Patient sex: F
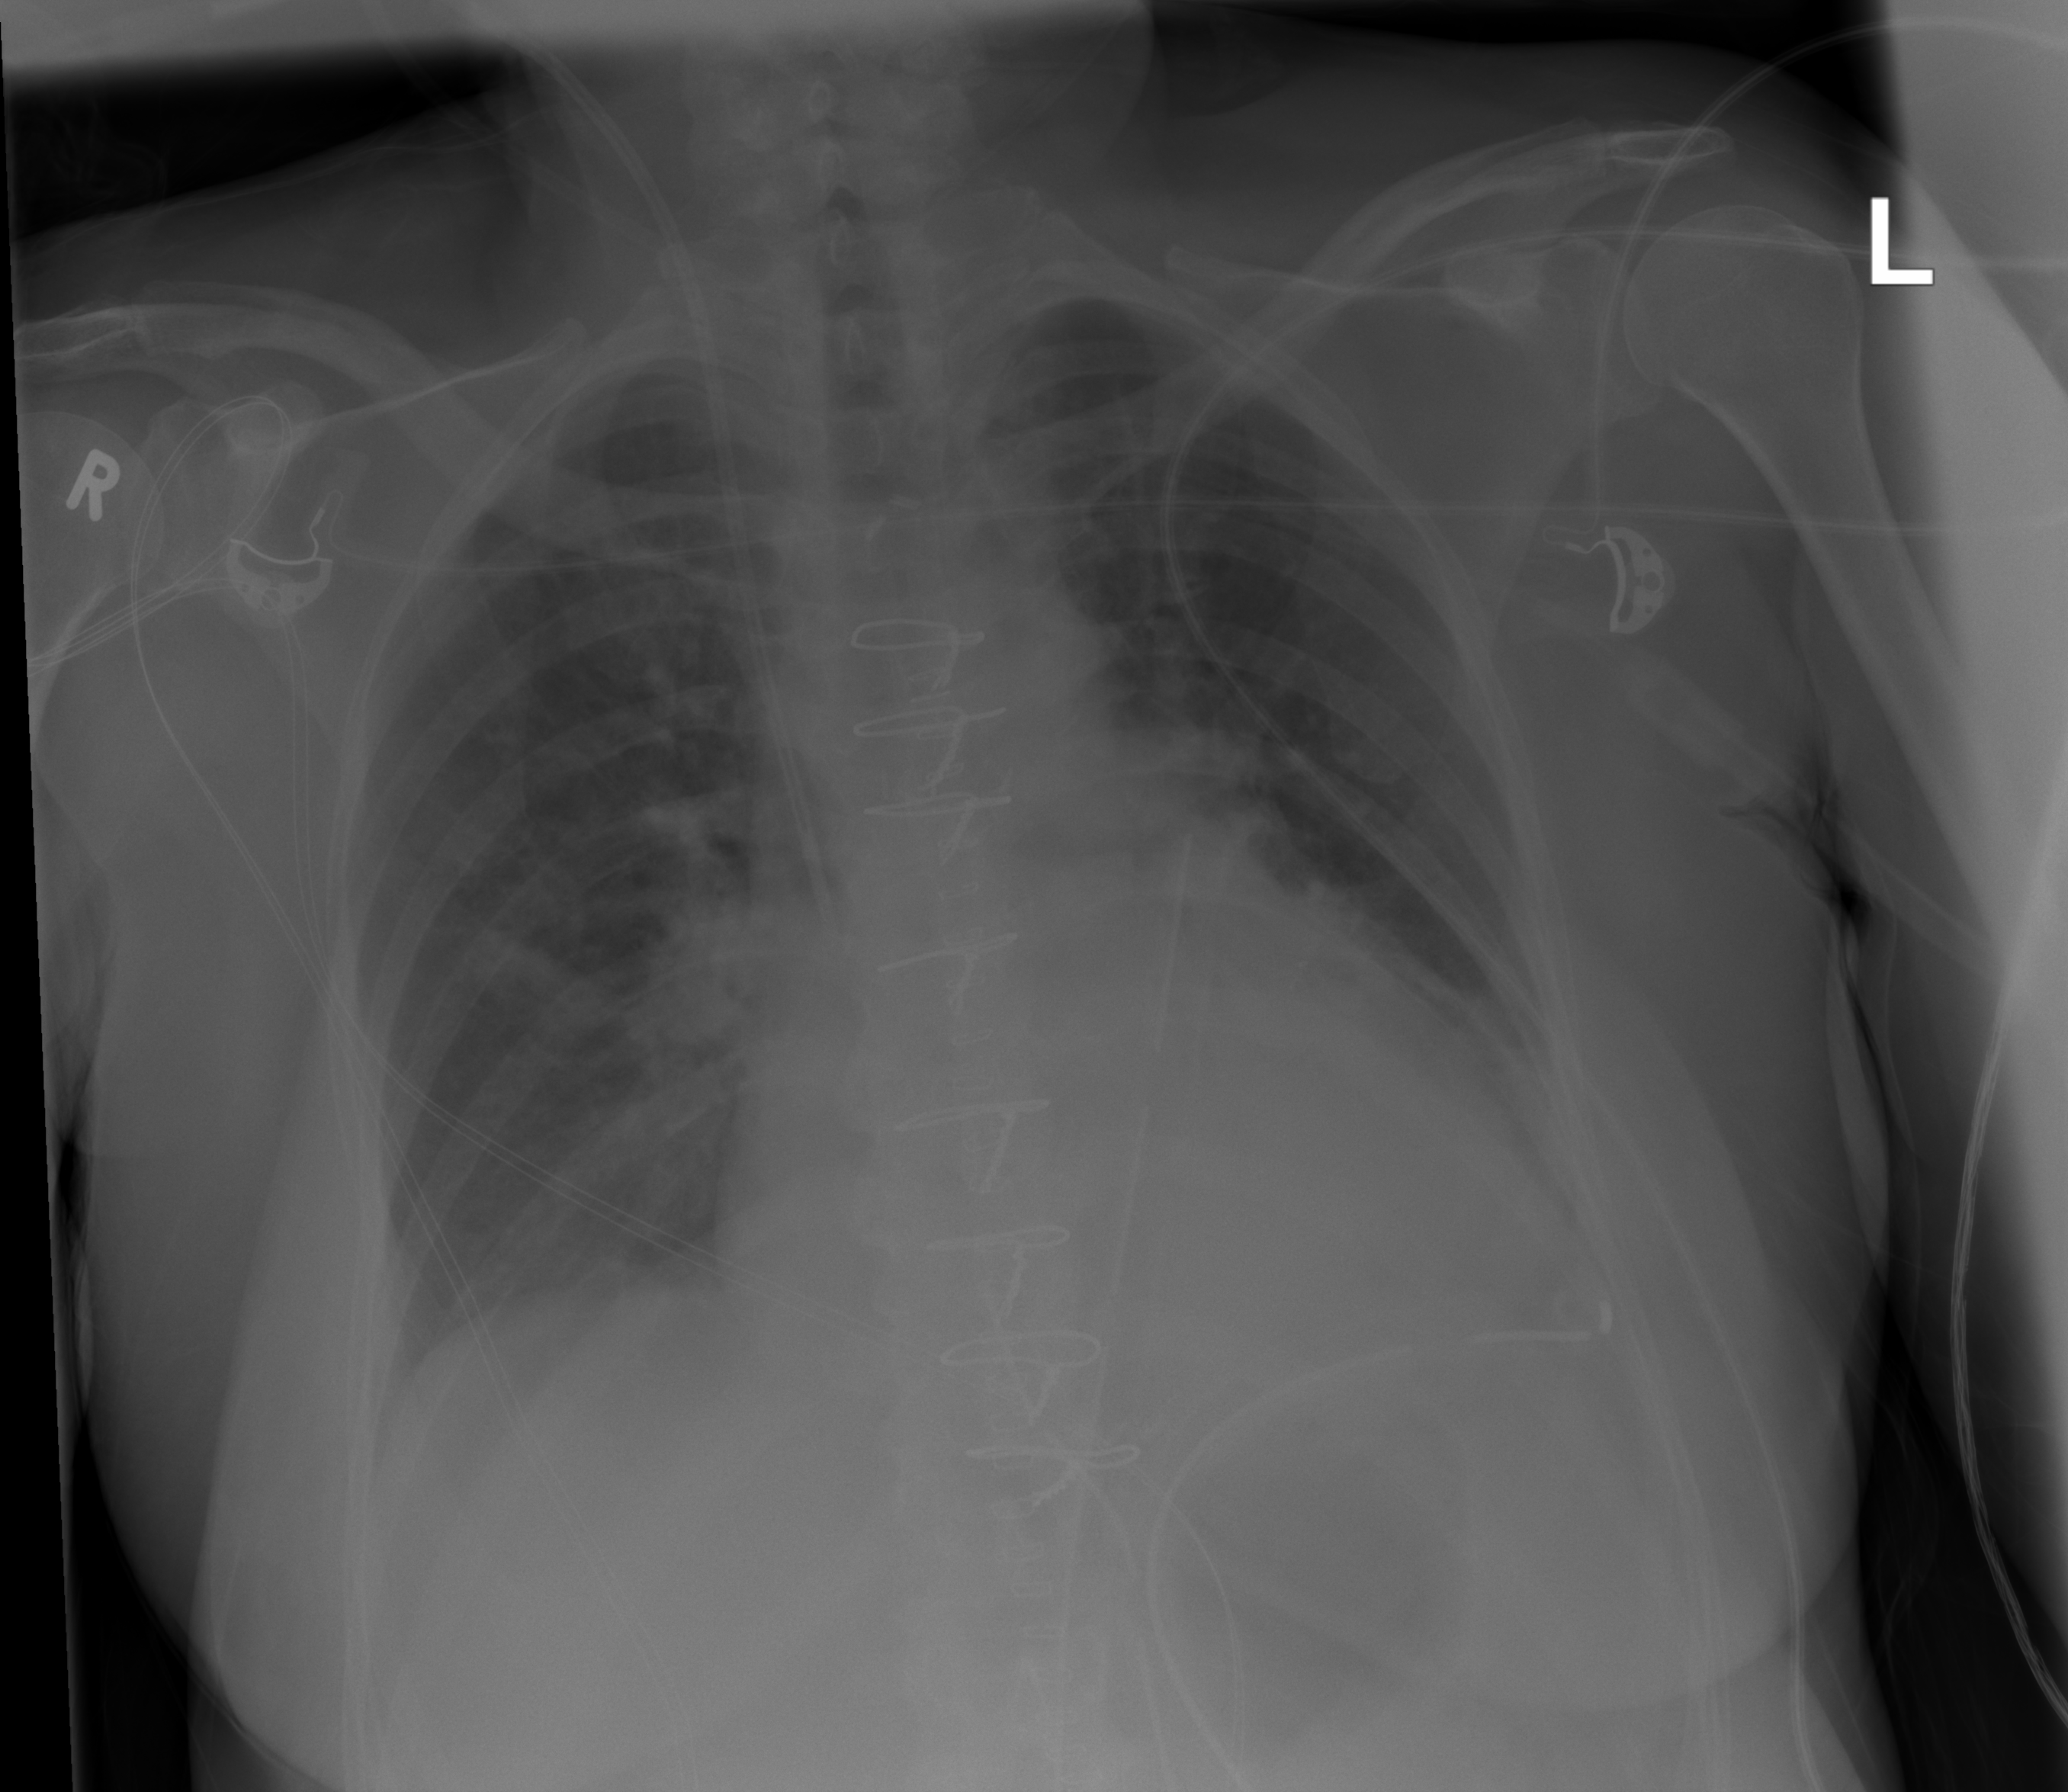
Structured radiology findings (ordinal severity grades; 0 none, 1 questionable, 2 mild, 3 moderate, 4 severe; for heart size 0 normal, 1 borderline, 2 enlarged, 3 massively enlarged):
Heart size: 2
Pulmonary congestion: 0
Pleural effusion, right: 0
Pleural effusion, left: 0
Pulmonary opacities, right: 0
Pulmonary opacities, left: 0
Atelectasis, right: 0
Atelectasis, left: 2